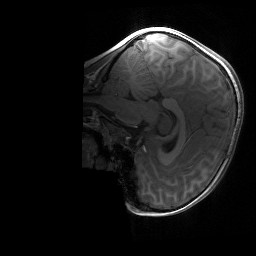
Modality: T1w
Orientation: sagittal
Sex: male
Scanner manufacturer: siemens
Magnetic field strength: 3 T
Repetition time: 1.9 s
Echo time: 0.00243 s